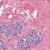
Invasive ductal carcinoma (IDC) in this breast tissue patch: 1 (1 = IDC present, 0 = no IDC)